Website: bh-photo
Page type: receipt
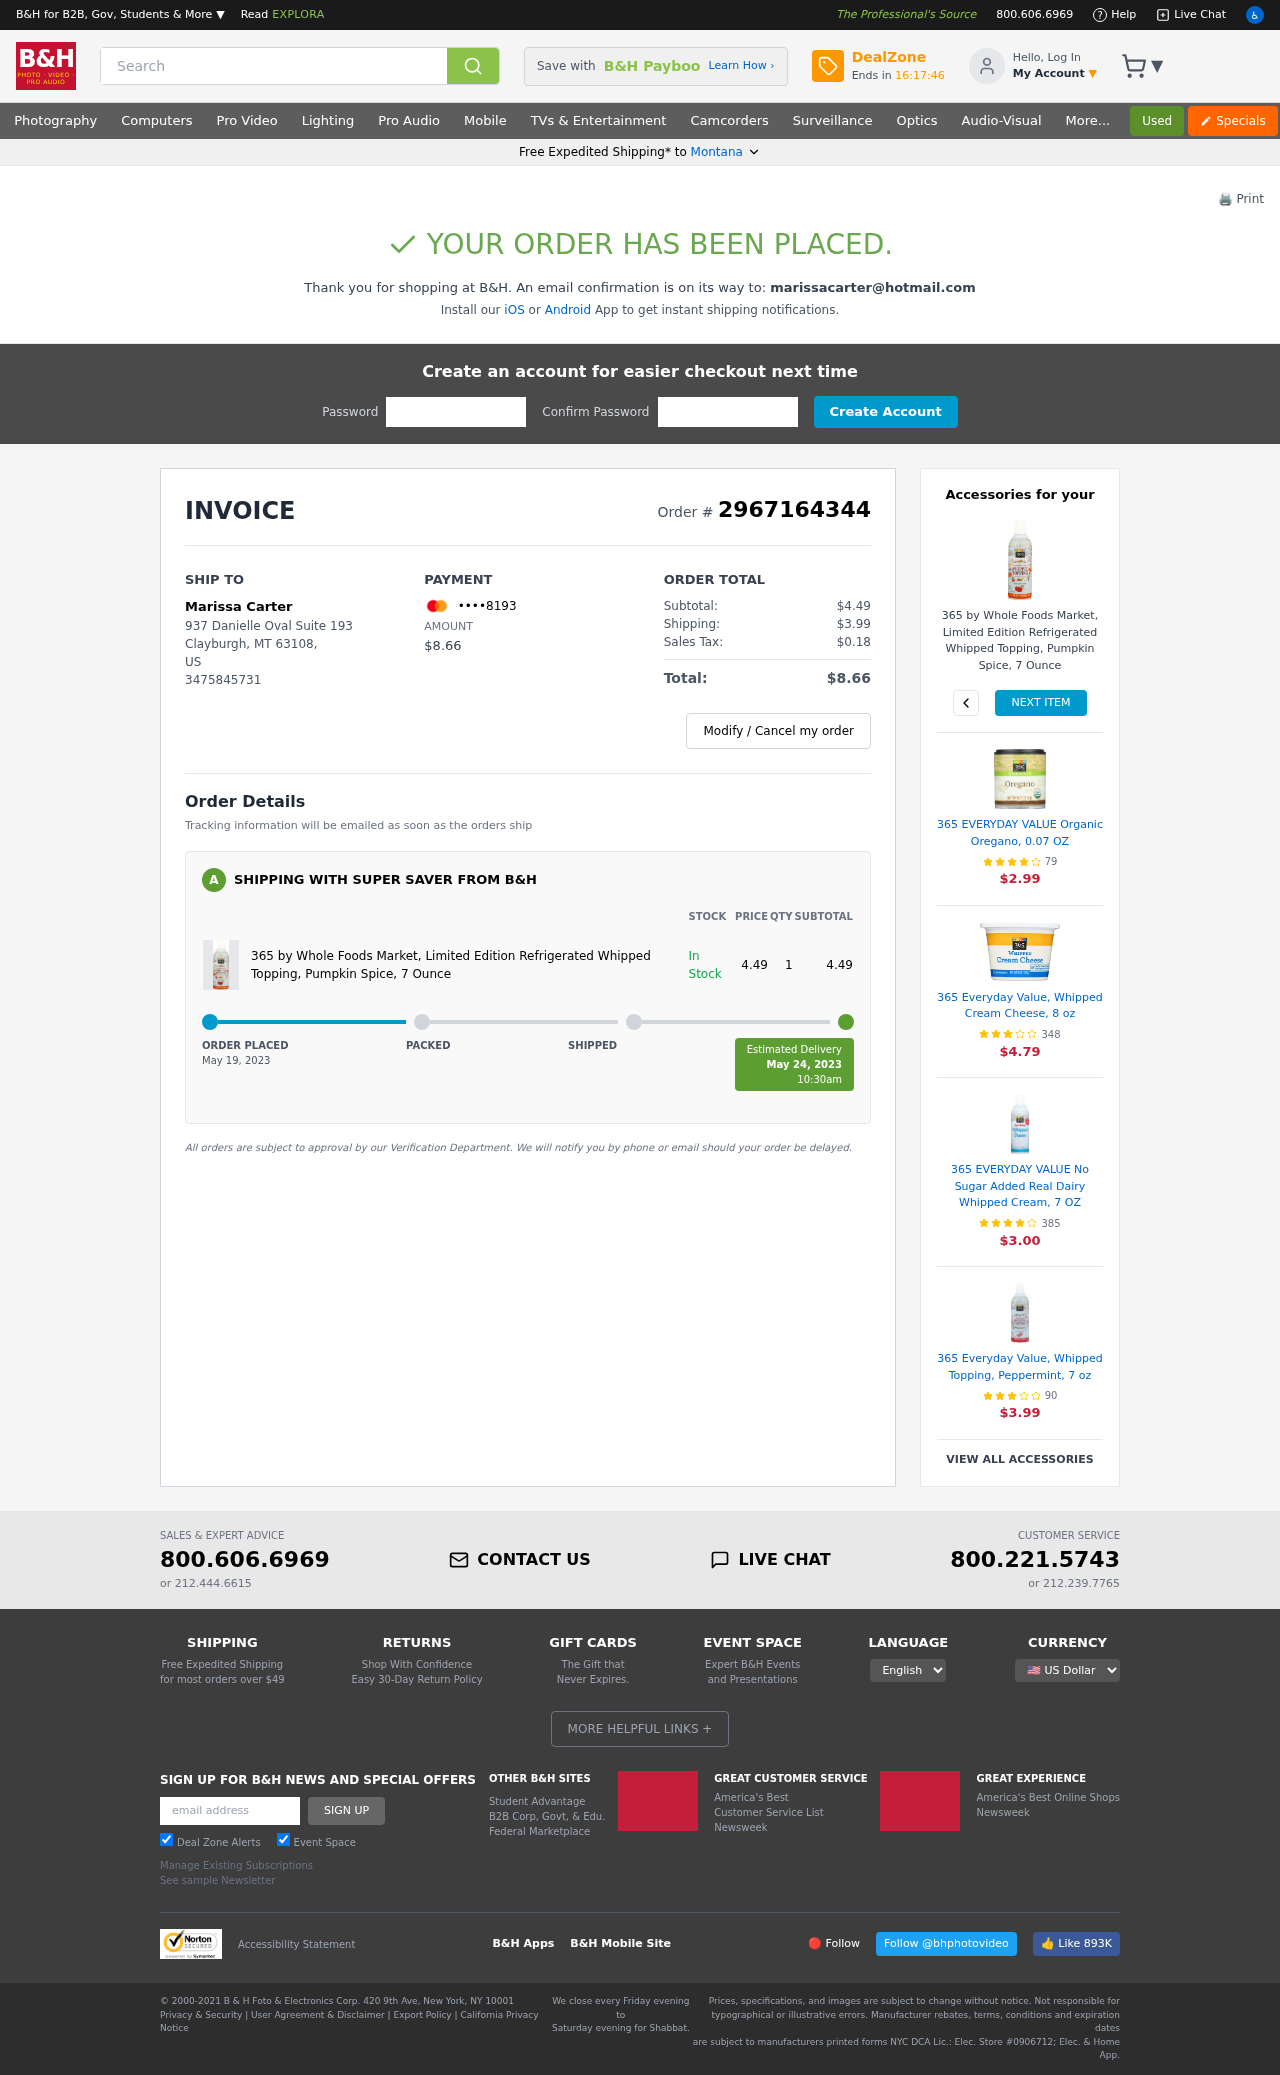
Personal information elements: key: PII_CARD_LAST4
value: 8193
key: PII_CITY
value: Clayburgh
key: PII_EMAIL
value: marissacarter@hotmail.com
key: PII_FULLNAME
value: Marissa Carter
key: PII_PHONE
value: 3475845731
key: PII_POSTCODE
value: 63108
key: PII_STATE
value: Montana
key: PII_STATE_ABBR
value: MT
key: PII_STREET
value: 937 Danielle Oval Suite 193
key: PII_COUNTRY_CODE
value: US
Product elements: key: PRODUCT1_NAME
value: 365 by Whole Foods Market, Limited Edition Refrigerated Whipped Topping, Pumpkin Spice, 7 Ounce
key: PRODUCT1_PRICE
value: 4.49
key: PRODUCT1_QUANTITY
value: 1
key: PRODUCT1_NAME2
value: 365 by Whole Foods Market, Limited Edition Refrigerated Whipped Topping, Pumpkin Spice, 7 Ounce
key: PRODUCT2_NAME
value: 365 EVERYDAY VALUE Organic Oregano, 0.07 OZ
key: PRODUCT2_NUM_RATINGS
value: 79
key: PRODUCT2_PRICE
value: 2.99
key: PRODUCT3_NAME
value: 365 Everyday Value, Whipped Cream Cheese, 8 oz
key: PRODUCT3_NUM_RATINGS
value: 348
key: PRODUCT3_PRICE
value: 4.79
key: PRODUCT4_NAME
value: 365 EVERYDAY VALUE No Sugar Added Real Dairy Whipped Cream, 7 OZ
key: PRODUCT4_NUM_RATINGS
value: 385
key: PRODUCT4_PRICE
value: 3.00
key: PRODUCT5_NAME
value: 365 Everyday Value, Whipped Topping, Peppermint, 7 oz
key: PRODUCT5_NUM_RATINGS
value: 90
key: PRODUCT5_PRICE
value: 3.99
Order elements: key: ORDER_ID
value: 2967164344
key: ORDER_TOTAL
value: $8.66
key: ORDER_SUBTOTAL
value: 4.49
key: ORDER_SUBTOTAL
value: $4.49
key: ORDER_SHIPPING_COST
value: $3.99
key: ORDER_TAX
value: $0.18
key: ORDER_DATE
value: May 19, 2023
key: ORDER_DELIVERY_DATE
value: May 24, 2023
Search elements: key: HEADER_SEARCH
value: Search